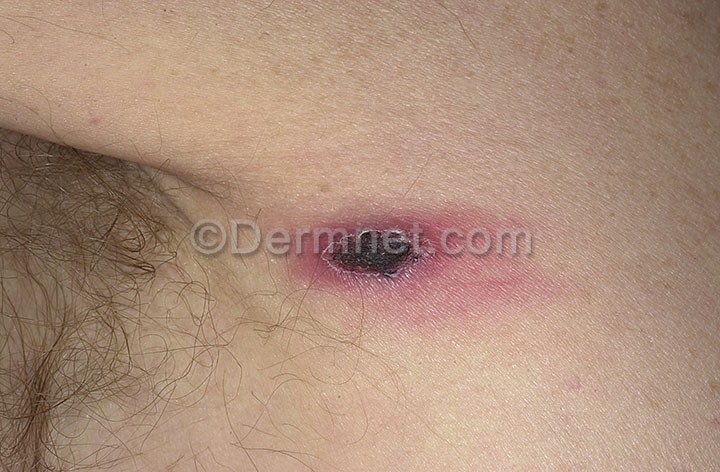
Disease: Scabies Lyme Disease and other Infestations and Bites